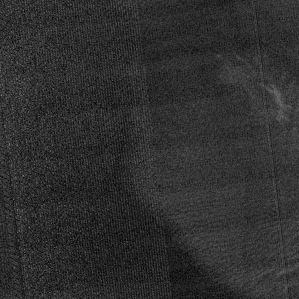
Label: frost